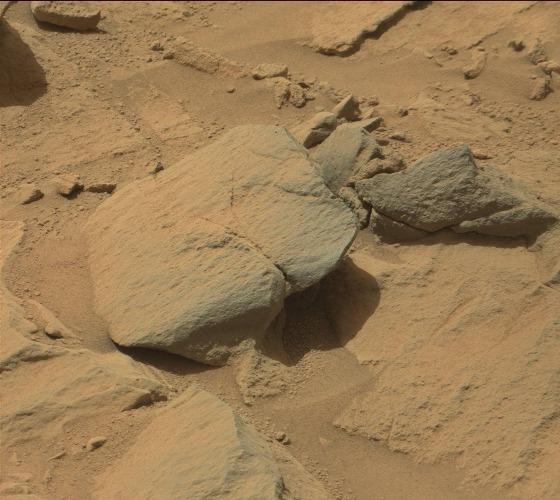
Terrain classes present: Bedrock, Gravel / Sand / Soil, Rock, Shadow